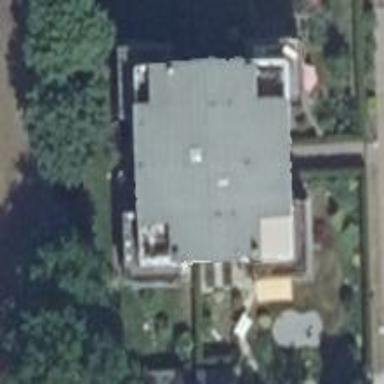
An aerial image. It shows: Building with flat white roof.